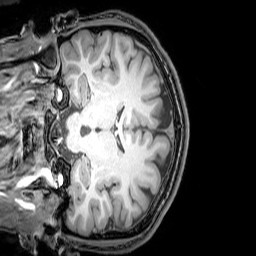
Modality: T1w
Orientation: coronal
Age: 21
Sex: male
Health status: healthy
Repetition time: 0.081 s
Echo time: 0.037 s